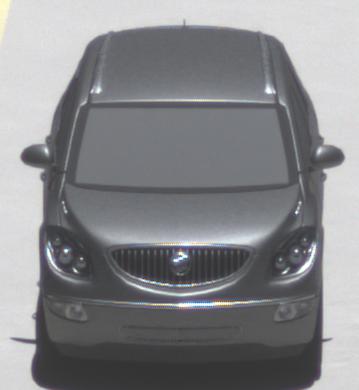
Make: Buick
Model: Enclave
Detailed model: GMT967
Model produced from: 2007
Model produced until: 2017
Doors: 5
Color: gray
Road condition: dry road
Daytime: midday
Contrast: high contrast